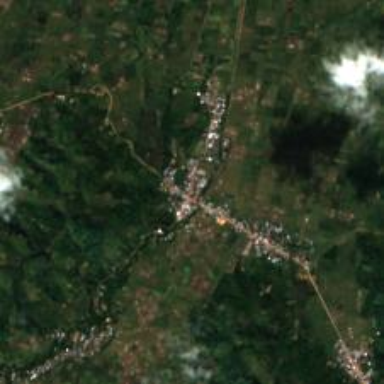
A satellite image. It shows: Village area.